Question: I am working on a webapp project using GWT 2.5.1 and the requestfactory with a maven config. Actually, I began the project out of maven as a standalone project in eclipse and it still works fine.
But for integration purpose I had to integrate the project as a maven module and to use IntelliJ IDE. And now, when I launch the project on dev mode it works, but as soon as I use the requestfactory I get an Error500. I have found many topic on this subject but I still can not fix it.
I guess this error is either related to annotating processing or to pom.xml config.
About annotationg processing with gwt requestfactory-apt.jar configuration, I can not get the rep .apt_generated with my new configuration with maven in IntelliJ like I did in eclipse and I don't understand why.
Here is my maven config pom.xml:
'''
<project xmlns="http://maven.apache.org/POM/4.0.0" xmlns:xsi="http://www.w3.org/2001/XMLSchema-instance"
xsi:schemaLocation="http://maven.apache.org/POM/4.0.0 http://maven.apache.org/maven-v4_0_0.xsd">
<parent>
<artifactId>toolkit2</artifactId>
<groupId>somepackage</groupId>
<version>v2-maven-alpha</version>
</parent>
<modelVersion>4.0.0</modelVersion>
<artifactId>docentryeditor</artifactId>
<packaging>war</packaging>
<name>doc-entry-editor</name>
<url>http://maven.apache.org</url>
<repositories>
<repository>
<id>gwt-maven</id>
<url>http://gwt-maven.googlecode.com/svn/trunk/mavenrepo/</url>
</repository>
</repositories>
<!-- include pluginRepository and repository for GWT-Maven -->
<pluginrepositories>
<pluginrepository>
<id>gwt-maven-plugins</id>
<url>http://gwt-maven.googlecode.com/svn/trunk/mavenrepo/</url>
</pluginrepository>
</pluginrepositories>
<dependencies>
<dependency>
<groupId>junit</groupId>
<artifactId>junit</artifactId>
<scope>test</scope>
</dependency>
<dependency>
<groupId>com.sencha.gxt</groupId>
<artifactId>gxt</artifactId>
<version>3.0.1</version>
</dependency>
<dependency>
<groupId>com.google.gwt</groupId>
<artifactId>gwt-servlet</artifactId>
<classifier>deps</classifier>
<version>2.5.1</version>
</dependency>
<dependency>
<groupId>com.google.gwt</groupId>
<artifactId>gwt-user</artifactId>
<version>2.5.1</version>
<scope>provided</scope>
<exclusions>
<exclusion>
<groupId>javax.validation</groupId>
<artifactId>validation-api</artifactId>
</exclusion>
</exclusions>
</dependency>
<dependency>
<groupId>com.google.web.bindery</groupId>
<artifactId>requestfactory-server</artifactId>
<version>2.5.1</version>
</dependency>
<dependency>
<groupId>com.google.web.bindery</groupId>
<artifactId>requestfactory-apt</artifactId>
<version>2.5.1</version>
</dependency>
<dependency>
<groupId>aopalliance</groupId>
<artifactId>aopalliance</artifactId>
<version>1.0</version>
</dependency>
<dependency>
<groupId>com.google.gwt.inject</groupId>
<artifactId>gin</artifactId>
<version>1.5.0</version>
</dependency>
<dependency>
<groupId>com.google.inject</groupId>
<artifactId>guice</artifactId>
<version>3.0</version>
</dependency>
<dependency>
<groupId>com.google.inject.extensions</groupId>
<artifactId>guice-servlet</artifactId>
<version>3.0</version>
</dependency>
<dependency>
<groupId>com.google.inject.extensions</groupId>
<artifactId>guice-assistedinject</artifactId>
<version>3.0</version>
</dependency>
<dependency>
<groupId>org.hibernate</groupId>
<artifactId>hibernate-validator</artifactId>
<version>5.1.1.Final</version>
</dependency>
<dependency>
<groupId>javax.annotation</groupId>
<artifactId>jsr250-api</artifactId>
<version>1.0-200<PHONE></version>
</dependency>
<dependency>
<groupId>javax.validation</groupId>
<artifactId>validation-api</artifactId>
<version>1.0.0.GA</version>
</dependency>
<dependency>
<groupId>javax.validation</groupId>
<artifactId>validation-api</artifactId>
<version>1.0.0.GA</version>
<classifier>sources</classifier>
</dependency>
<dependency>
<groupId>org.slf4j</groupId>
<artifactId>slf4j-api</artifactId>
<version>1.7.7</version>
</dependency>
<dependency>
<groupId>org.slf4j</groupId>
<artifactId>slf4j-log4j12</artifactId>
<version>1.7.7</version>
</dependency>
<dependency>
<groupId>log4j</groupId>
<artifactId>log4j</artifactId>
<version>1.2.17</version>
</dependency>
<dependency>
<groupId>commons-fileupload</groupId>
<artifactId>commons-fileupload</artifactId>
<version>1.3.1</version>
</dependency>
<dependency>
<groupId>commons-io</groupId>
<artifactId>commons-io</artifactId>
<version>2.4</version>
</dependency>
</dependencies>
<build>
<finalName>docentryeditor</finalName>
<!-- Generate compiled stuff in the folder used for developing mode -->
<!--<outputDirectory>${webappDirectory}/WEB-INF/classes</outputDirectory>-->
<plugins>
<!-- GWT Maven Plugin -->
<plugin>
<groupId>org.codehaus.mojo</groupId>
<artifactId>gwt-maven-plugin</artifactId>
<version>2.5.1</version>
<executions>
<execution>
<goals>
<goal>compile</goal>
<goal>test</goal>
<goal>i18n</goal>
<goal>generateAsync</goal>
</goals>
</execution>
</executions>
<!-- Plugin configuration. There are many available options, see gwt-maven-plugin
documentation at codehaus.org -->
<configuration>
<runTarget>XDS-MetadataEditor.html</runTarget>
<hostedWebapp>${webappDirectory}</hostedWebapp>
</configuration>
</plugin>
<!-- Copy static web files before executing gwt:run -->
<plugin>
<groupId>org.apache.maven.plugins</groupId>
<artifactId>maven-war-plugin</artifactId>
<version>2.1.1</version>
<executions>
<execution>
<phase>compile</phase>
<goals>
<goal>exploded</goal>
</goals>
</execution>
</executions>
<configuration>
<webappDirectory>${webappDirectory}</webappDirectory>
</configuration>
</plugin>
<plugin>
<groupId>org.apache.maven.plugins</groupId>
<artifactId>maven-compiler-plugin</artifactId>
<version>2.3.2</version>
<configuration>
<source>1.7</source>
<target>1.7</target>
</configuration>
</plugin>
<!-- RequestFactory Validation jar -->
<plugin>
<artifactId>maven-compiler-plugin</artifactId>
<version>2.5.1</version>
<configuration>
<source>1.6</source>
<target>1.6</target>
</configuration>
<dependencies>
<dependency>
<groupId>com.google.web.bindery</groupId>
<artifactId>requestfactory-apt</artifactId>
<version>2.5.1</version>
</dependency>
</dependencies>
</plugin>
</plugins>
<resources>
<resource>
<directory>src/main/java</directory>
<includes>
<include>**/client/**</include>
<include>**/*.gwt.xml</include>
</includes>
</resource>
</resources>
</build>
'''
Here is my annotation processing config:

And, eventually, this is the error I get:
'''
SEVERE: Server Error 500 <html>
<head>
<meta http-equiv="Content-Type" content="text/html; charset=ISO-8859-1"/>
<title>Error 500 javax/validation/ParameterNameProvider</title>
</head>
<body><h2>HTTP ERROR: 500</h2><pre>javax/validation/ParameterNameProvider</pre>
<p>RequestURI=/gwtRequest</p><h3>Caused by:</h3><pre>java.lang.NoClassDefFoundError: javax/validation/ParameterNameProvider
at org.hibernate.validator.HibernateValidator.createGenericConfiguration(HibernateValidator.java:41)
at javax.validation.Validation$GenericBootstrapImpl.configure(Validation.java:269)
at javax.validation.Validation.buildDefaultValidatorFactory(Validation.java:111)
at com.google.web.bindery.requestfactory.server.ReflectiveServiceLayer.<clinit>(ReflectiveServiceLayer.java:60)
at com.google.web.bindery.requestfactory.server.ServiceLayer.create(ServiceLayer.java:75)
at com.google.web.bindery.requestfactory.server.RequestFactoryServlet.<init>(RequestFactoryServlet.java:103)
at com.google.web.bindery.requestfactory.server.RequestFactoryServlet.<init>(RequestFactoryServlet.java:89)
at sun.reflect.NativeConstructorAccessorImpl.newInstance0(Native Method)
at sun.reflect.NativeConstructorAccessorImpl.newInstance(NativeConstructorAccessorImpl.java:57)
at sun.reflect.DelegatingConstructorAccessorImpl.newInstance(DelegatingConstructorAccessorImpl.java:45)
at java.lang.reflect.Constructor.newInstance(Constructor.java:526)
at java.lang.Class.newInstance(Class.java:374)
at org.mortbay.jetty.servlet.Holder.newInstance(Holder.java:153)
at org.mortbay.jetty.servlet.ServletHolder.getServlet(ServletHolder.java:339)
at org.mortbay.jetty.servlet.ServletHolder.handle(ServletHolder.java:463)
at org.mortbay.jetty.servlet.ServletHandler.handle(ServletHandler.java:362)
at org.mortbay.jetty.security.SecurityHandler.handle(SecurityHandler.java:216)
at org.mortbay.jetty.servlet.SessionHandler.handle(SessionHandler.java:181)
at org.mortbay.jetty.handler.ContextHandler.handle(ContextHandler.java:729)
at org.mortbay.jetty.webapp.WebAppContext.handle(WebAppContext.java:405)
at org.mortbay.jetty.handler.HandlerWrapper.handle(HandlerWrapper.java:152)
at org.mortbay.jetty.handler.RequestLogHandler.handle(RequestLogHandler.java:49)
at org.mortbay.jetty.handler.HandlerWrapper.handle(HandlerWrapper.java:152)
at org.mortbay.jetty.Server.handle(Server.java:324)
at org.mortbay.jetty.HttpConnection.handleRequest(HttpConnection.java:505)
at org.mortbay.jetty.HttpConnection$RequestHandler.content(HttpConnection.java:843)
at org.mortbay.jetty.HttpParser.parseNext(HttpParser.java:647)
at org.mortbay.jetty.HttpParser.parseAvailable(HttpParser.java:211)
at org.mortbay.jetty.HttpConnection.handle(HttpConnection.java:380)
at org.mortbay.io.nio.SelectChannelEndPoint.run(SelectChannelEndPoint.java:395)
at org.mortbay.thread.QueuedThreadPool$PoolThread.run(QueuedThreadPool.java:488)
Caused by: java.lang.ClassNotFoundException: javax.validation.ParameterNameProvider
at java.lang.ClassLoader.findClass(ClassLoader.java:531)
at java.lang.ClassLoader.loadClass(ClassLoader.java:425)
at java.lang.ClassLoader.loadClass(ClassLoader.java:358)
at org.mortbay.jetty.webapp.WebAppClassLoader.loadClass(WebAppClassLoader.java:352)
at org.mortbay.jetty.webapp.WebAppClassLoader.loadClass(WebAppClassLoader.java:337)
... 31 more
</pre>
<h3>Caused by:</h3><pre>java.lang.ClassNotFoundException: javax.validation.ParameterNameProvider
at java.lang.ClassLoader.findClass(ClassLoader.java:531)
at java.lang.ClassLoader.loadClass(ClassLoader.java:425)
at java.lang.ClassLoader.loadClass(ClassLoader.java:358)
at org.mortbay.jetty.webapp.WebAppClassLoader.loadClass(WebAppClassLoader.java:352)
at org.mortbay.jetty.webapp.WebAppClassLoader.loadClass(WebAppClassLoader.java:337)
at org.hibernate.validator.HibernateValidator.createGenericConfiguration(HibernateValidator.java:41)
at javax.validation.Validation$GenericBootstrapImpl.configure(Validation.java:269)
at javax.validation.Validation.buildDefaultValidatorFactory(Validation.java:111)
at com.google.web.bindery.requestfactory.server.ReflectiveServiceLayer.<clinit>(ReflectiveServiceLayer.java:60)
at com.google.web.bindery.requestfactory.server.ServiceLayer.create(ServiceLayer.java:75)
at com.google.web.bindery.requestfactory.server.RequestFactoryServlet.<init>(RequestFactoryServlet.java:103)
at com.google.web.bindery.requestfactory.server.RequestFactoryServlet.<init>(RequestFactoryServlet.java:89)
at sun.reflect.NativeConstructorAccessorImpl.newInstance0(Native Method)
at sun.reflect.NativeConstructorAccessorImpl.newInstance(NativeConstructorAccessorImpl.java:57)
at sun.reflect.DelegatingConstructorAccessorImpl.newInstance(DelegatingConstructorAccessorImpl.java:45)
at java.lang.reflect.Constructor.newInstance(Constructor.java:526)
at java.lang.Class.newInstance(Class.java:374)
at org.mortbay.jetty.servlet.Holder.newInstance(Holder.java:153)
at org.mortbay.jetty.servlet.ServletHolder.getServlet(ServletHolder.java:339)
at org.mortbay.jetty.servlet.ServletHolder.handle(ServletHolder.java:463)
at org.mortbay.jetty.servlet.ServletHandler.handle(ServletHandler.java:362)
at org.mortbay.jetty.security.SecurityHandler.handle(SecurityHandler.java:216)
at org.mortbay.jetty.servlet.SessionHandler.handle(SessionHandler.java:181)
at org.mortbay.jetty.handler.ContextHandler.handle(ContextHandler.java:729)
at org.mortbay.jetty.webapp.WebAppContext.handle(WebAppContext.java:405)
at org.mortbay.jetty.handler.HandlerWrapper.handle(HandlerWrapper.java:152)
at org.mortbay.jetty.handler.RequestLogHandler.handle(RequestLogHandler.java:49)
at org.mortbay.jetty.handler.HandlerWrapper.handle(HandlerWrapper.java:152)
at org.mortbay.jetty.Server.handle(Server.java:324)
at org.mortbay.jetty.HttpConnection.handleRequest(HttpConnection.java:505)
at org.mortbay.jetty.HttpConnection$RequestHandler.content(HttpConnection.java:843)
at org.mortbay.jetty.HttpParser.parseNext(HttpParser.java:647)
at org.mortbay.jetty.HttpParser.parseAvailable(HttpParser.java:211)
at org.mortbay.jetty.HttpConnection.handle(HttpConnection.java:380)
at org.mortbay.io.nio.SelectChannelEndPoint.run(SelectChannelEndPoint.java:395)
at org.mortbay.thread.QueuedThreadPool$PoolThread.run(QueuedThreadPool.java:488)
</pre>
<p><i><small><a href="http://jetty.mortbay.org/">Powered by Jetty://</a></small></i></p><br/>
<br/>
<br/>
<br/>
<br/>
<br/>
<br/>
<br/>
<br/>
<br/>
<br/>
<br/>
<br/>
<br/>
<br/>
<br/>
<br/>
<br/>
<br/>
<br/>
</body>
</html>
ERROR: Uncaught exception escaped
com.google.web.bindery.event.shared.UmbrellaException: Exception caught: Server Error 500 <html>
<head>
<meta http-equiv="Content-Type" content="text/html; charset=ISO-8859-1"/>
<title>Error 500 javax/validation/ParameterNameProvider</title>
</head>
<body><h2>HTTP ERROR: 500</h2><pre>javax/validation/ParameterNameProvider</pre>
<p>RequestURI=/gwtRequest</p><h3>Caused by:</h3><pre>java.lang.NoClassDefFoundError: javax/validation/ParameterNameProvider
at org.hibernate.validator.HibernateValidator.createGenericConfiguration(HibernateValidator.java:41)
at javax.validation.Validation$GenericBootstrapImpl.configure(Validation.java:269)
at javax.validation.Validation.buildDefaultValidatorFactory(Validation.java:111)
at com.google.web.bindery.requestfactory.server.ReflectiveServiceLayer.<clinit>(ReflectiveServiceLayer.java:60)
at com.google.web.bindery.requestfactory.server.ServiceLayer.create(ServiceLayer.java:75)
at com.google.web.bindery.requestfactory.server.RequestFactoryServlet.<init>(RequestFactoryServlet.java:103)
at com.google.web.bindery.requestfactory.server.RequestFactoryServlet.<init>(RequestFactoryServlet.java:89)
at sun.reflect.NativeConstructorAccessorImpl.newInstance0(Native Method)
at sun.reflect.NativeConstructorAccessorImpl.newInstance(NativeConstructorAccessorImpl.java:57)
at sun.reflect.DelegatingConstructorAccessorImpl.newInstance(DelegatingConstructorAccessorImpl.java:45)
at java.lang.reflect.Constructor.newInstance(Constructor.java:526)
at java.lang.Class.newInstance(Class.java:374)
at org.mortbay.jetty.servlet.Holder.newInstance(Holder.java:153)
at org.mortbay.jetty.servlet.ServletHolder.getServlet(ServletHolder.java:339)
at org.mortbay.jetty.servlet.ServletHolder.handle(ServletHolder.java:463)
at org.mortbay.jetty.servlet.ServletHandler.handle(ServletHandler.java:362)
at org.mortbay.jetty.security.SecurityHandler.handle(SecurityHandler.java:216)
at org.mortbay.jetty.servlet.SessionHandler.handle(SessionHandler.java:181)
at org.mortbay.jetty.handler.ContextHandler.handle(ContextHandler.java:729)
at org.mortbay.jetty.webapp.WebAppContext.handle(WebAppContext.java:405)
at org.mortbay.jetty.handler.HandlerWrapper.handle(HandlerWrapper.java:152)
at org.mortbay.jetty.handler.RequestLogHandler.handle(RequestLogHandler.java:49)
at org.mortbay.jetty.handler.HandlerWrapper.handle(HandlerWrapper.java:152)
at org.mortbay.jetty.Server.handle(Server.java:324)
at org.mortbay.jetty.HttpConnection.handleRequest(HttpConnection.java:505)
at org.mortbay.jetty.HttpConnection$RequestHandler.content(HttpConnection.java:843)
at org.mortbay.jetty.HttpParser.parseNext(HttpParser.java:647)
at org.mortbay.jetty.HttpParser.parseAvailable(HttpParser.java:211)
at org.mortbay.jetty.HttpConnection.handle(HttpConnection.java:380)
at org.mortbay.io.nio.SelectChannelEndPoint.run(SelectChannelEndPoint.java:395)
at org.mortbay.thread.QueuedThreadPool$PoolThread.run(QueuedThreadPool.java:488)
Caused by: java.lang.ClassNotFoundException: javax.validation.ParameterNameProvider
at java.lang.ClassLoader.findClass(ClassLoader.java:531)
at java.lang.ClassLoader.loadClass(ClassLoader.java:425)
at java.lang.ClassLoader.loadClass(ClassLoader.java:358)
at org.mortbay.jetty.webapp.WebAppClassLoader.loadClass(WebAppClassLoader.java:352)
at org.mortbay.jetty.webapp.WebAppClassLoader.loadClass(WebAppClassLoader.java:337)
... 31 more
</pre>
<h3>Caused by:</h3><pre>java.lang.ClassNotFoundException: javax.validation.ParameterNameProvider
'''
I would be really thankful if someone could help me get through this.
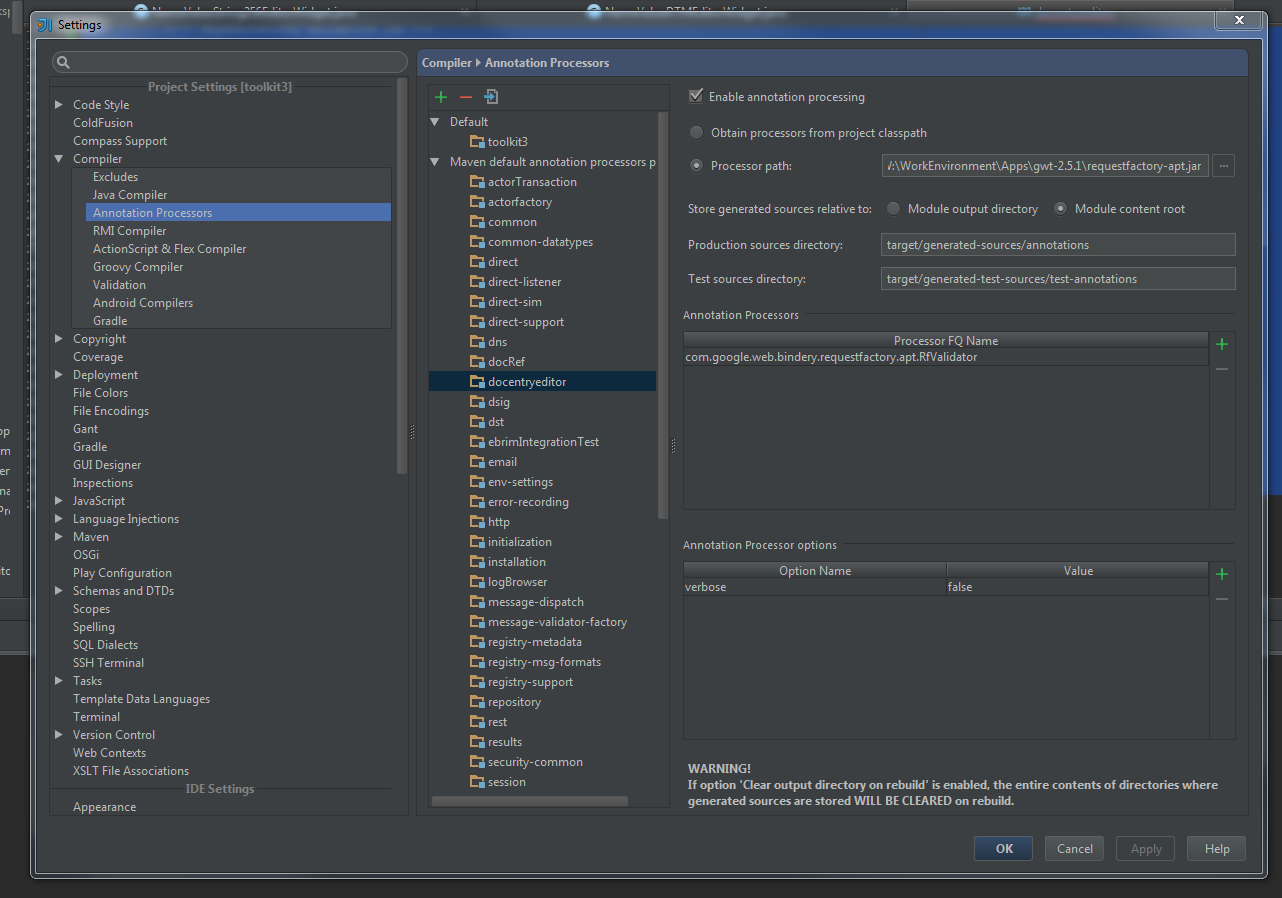
Answer: It seems I was all wrong about the problem. Indeed, my problem was related to maven config in pom.xml for bean validation. I was using a version of hibernate which is too recent, just had to downgrade to hibernate 4.3.1.
'''
<dependency>
<groupId>org.hibernate</groupId>
<artifactId>hibernate-validator</artifactId>
<version>4.3.1.Final</version>
</dependency>
'''